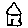
Label: house